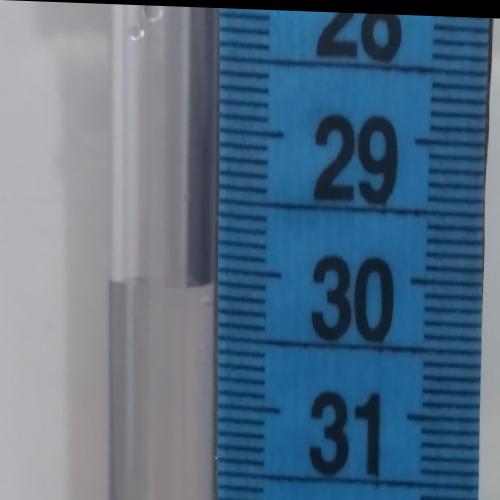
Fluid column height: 30.1 cm